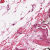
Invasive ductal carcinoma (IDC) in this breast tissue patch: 0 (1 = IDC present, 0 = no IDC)